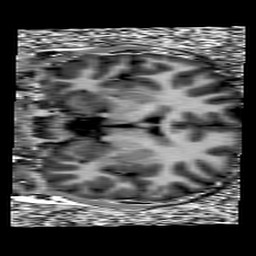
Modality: UNIT1
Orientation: coronal
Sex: male
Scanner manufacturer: siemens
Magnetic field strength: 3 T
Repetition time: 5 s
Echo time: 0.00368 s